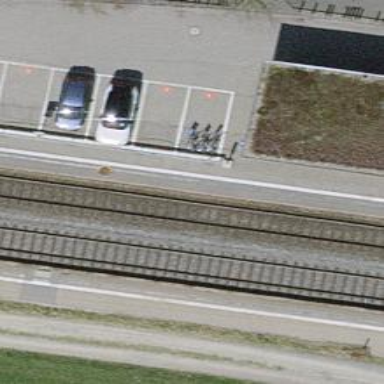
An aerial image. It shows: Halt on the railway.